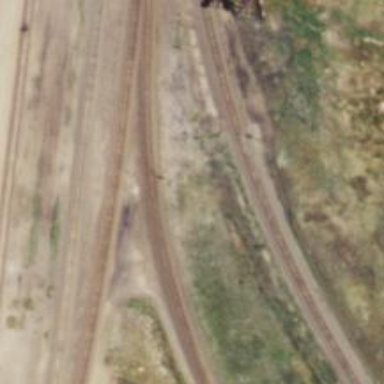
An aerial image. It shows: Railway signal.